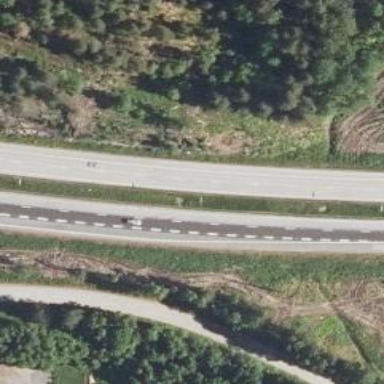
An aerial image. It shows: Motorway.